Question: I'm using Achartengine to generate Bar Charts and I want to polish the way they look. I was thinking to add strokes(outlines?) for each bar that is displayed.
Is there a way to use BasicStroke for a XYMultipleSeriesRenderer?
This is what I'm trying to achieve, based on what I have (I have a XYMultipleSeriesRenderer to which I want to add a stroke):

I have tried to extend the XYMultipleSeriesRenderer with the BasicStroke.class methods to see if I could use the setStroke on a XYMultipleSeriesRenderer(just an experiment so don't jump on me). Didn't expect it to work but I'm providing the code so you can better understand what I have in mind.
Preferably, I would like to reuse as much of the code from Achartengine without having to modify the .jar file. If there's a method where I can extend one of the classes... it would be a life/time saver.
'''
package com.example.android.fragments_proto.aChartEngine;
import java.util.ArrayList;
import java.util.List;
import org.achartengine.chart.PointStyle;
import org.achartengine.renderer.BasicStroke;
import org.achartengine.renderer.XYMultipleSeriesRenderer;
import android.graphics.Color;
public class BarChartStyling extends XYMultipleSeriesRenderer {
/** The stroke style. */
private BasicStroke mStroke;
/**
* Returns the stroke style.
*
* @return the stroke style
*/
public BasicStroke getStroke() {
return mStroke;
}
/**
* Sets the stroke style.
*
* @param stroke the stroke style
*/
public void setStroke(BasicStroke stroke) {
mStroke = stroke;
}
'''
Although, there is a more elegant way to achieve this I found a shortcut in the BarChart.class. It involves editing the source code but it's a decent solution.
I will polish this when I have the time and submit it to the repo. on GoogleCode.
Dan, if you have any comments or warnings in using this method... please do indulge in criticism.
'''
private void drawBar(Canvas canvas, float xMin, float yMin, float xMax, float yMax, int scale,
int seriesIndex, Paint paint) {
SimpleSeriesRenderer renderer = mRenderer.getSeriesRendererAt(seriesIndex);
// set the color to the first drawRect
// using the paint param.
paint.setColor(Color.BLACK);
// use the first drawRect to draw a bar
// with (left, top, right, bottom, paint)
canvas.drawRect(Math.round(xMin), Math.round(yMin), Math.round(xMax), Math.round(yMax), paint);
if (renderer.isGradientEnabled()) {
float minY = (float) toScreenPoint(new double[] { 0, renderer.getGradientStopValue() }, scale)[1];
float maxY = (float) toScreenPoint(new double[] { 0, renderer.getGradientStartValue() },
scale)[1];
float gradientMinY = Math.max(minY, Math.min(yMin, yMax));
float gradientMaxY = Math.min(maxY, Math.max(yMin, yMax));
int gradientMinColor = renderer.getGradientStopColor();
int gradientMaxColor = renderer.getGradientStartColor();
int gradientStartColor = gradientMaxColor;
int gradientStopColor = gradientMinColor;
if (yMin < minY) {
paint.setColor(gradientMinColor);
canvas.drawRect(Math.round(xMin), Math.round(yMin), Math.round(xMax),
Math.round(gradientMinY), paint);
} else {
gradientStopColor = getGradientPartialColor(gradientMinColor, gradientMaxColor,
(maxY - gradientMinY) / (maxY - minY));
}
if (yMax > maxY) {
paint.setColor(gradientMaxColor);
canvas.drawRect(Math.round(xMin), Math.round(gradientMaxY), Math.round(xMax),
Math.round(yMax), paint);
} else {
gradientStartColor = getGradientPartialColor(gradientMaxColor, gradientMinColor,
(gradientMaxY - minY) / (maxY - minY));
}
GradientDrawable gradient = new GradientDrawable(Orientation.BOTTOM_TOP, new int[] {
gradientStartColor, gradientStopColor });
gradient.setBounds(Math.round(xMin), Math.round(gradientMinY), Math.round(xMax),
Math.round(gradientMaxY));
gradient.draw(canvas);
} else {
if (Math.abs(yMin - yMax) < 1) {
if (yMin < yMax) {
yMax = yMin + 1;
} else {
yMax = yMin - 1;
}
}
// set the color to the second drawRect
// using the paint param.
paint.setColor(renderer.getColor());
// modify the drawRect size and position to create a
// smaller bar above the first one
// while modifying it's size proportionally
// (left + 5, top + 5, right - 5, bottom - 5, paint)
canvas.drawRect(Math.round(xMin + 5), Math.round(yMin + 5), Math.round(xMax - 5), Math.round(yMax - 5), paint);
}
}
'''
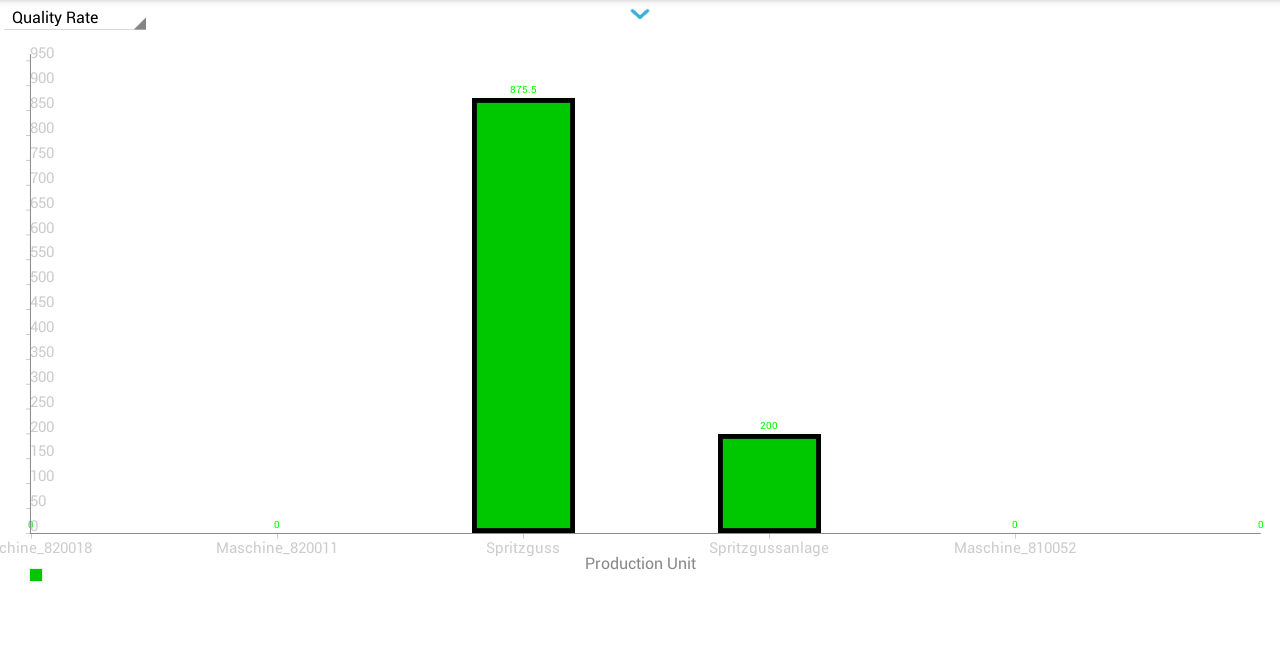
Answer: I think it's not just as simple as extending the renderer class. You will also have to extend the 'BarChart' class that actually renders the bars in a bar chart. I would rather suggest you checkout the source code and add your feature there. Then, if you want others to benefit from your change, feel free to contribute it back to the AChartEngine community by creating an issue and attaching the code patch.